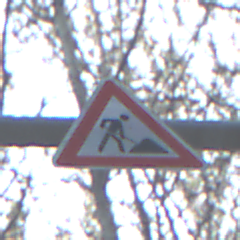
Verkehrszeichen: Arbeitsstelle
Umgebung: Outdoor, Nature
Tageszeit: SunriseSunset
Wetter: Clear
Licht: Natural
Jahreszeit: Winter
Kontrast: LowContrast